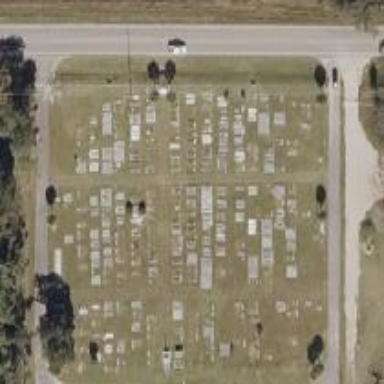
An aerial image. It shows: Cemetery.